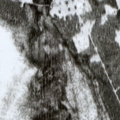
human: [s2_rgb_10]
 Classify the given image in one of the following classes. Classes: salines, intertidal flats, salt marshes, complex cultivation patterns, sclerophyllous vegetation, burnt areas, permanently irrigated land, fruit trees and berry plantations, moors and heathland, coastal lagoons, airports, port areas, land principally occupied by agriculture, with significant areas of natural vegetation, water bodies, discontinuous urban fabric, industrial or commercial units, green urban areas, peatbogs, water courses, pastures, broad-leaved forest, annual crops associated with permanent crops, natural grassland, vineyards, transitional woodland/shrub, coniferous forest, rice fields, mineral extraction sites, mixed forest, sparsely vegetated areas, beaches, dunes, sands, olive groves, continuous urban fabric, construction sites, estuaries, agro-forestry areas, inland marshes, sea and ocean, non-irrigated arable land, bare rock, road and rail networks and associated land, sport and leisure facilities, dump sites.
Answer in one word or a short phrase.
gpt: coniferous forest, mixed forest, peatbogs